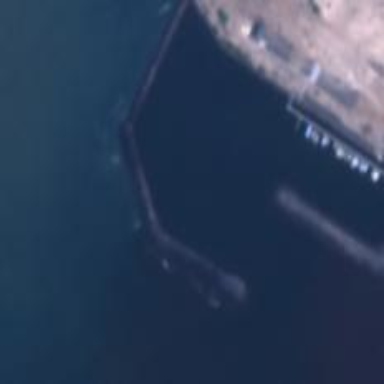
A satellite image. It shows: Breakwater structure.